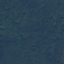
Label: Forest